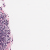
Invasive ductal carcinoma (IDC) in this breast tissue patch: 0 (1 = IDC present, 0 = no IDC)